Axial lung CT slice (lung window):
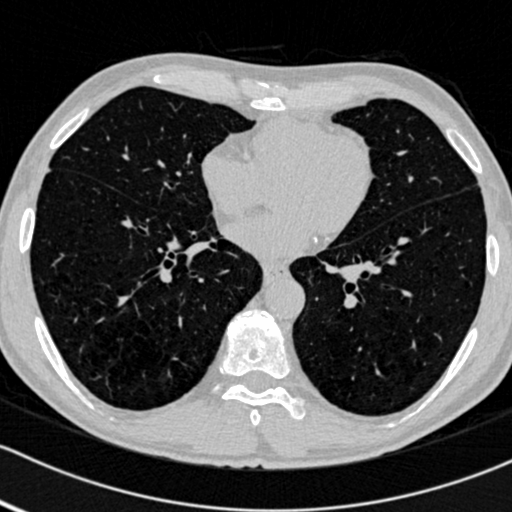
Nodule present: no